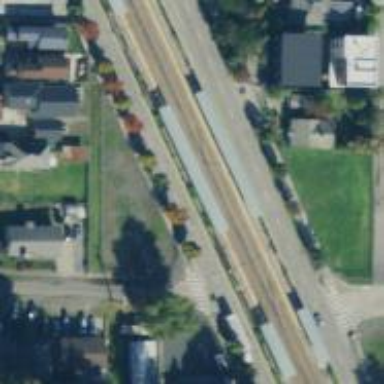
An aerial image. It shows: Light rail platform with shelter.